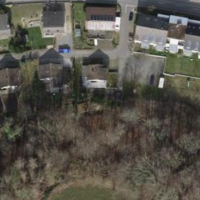
EUNIS habitat code: 55
Species observed at this site:
Lysimachia punctata